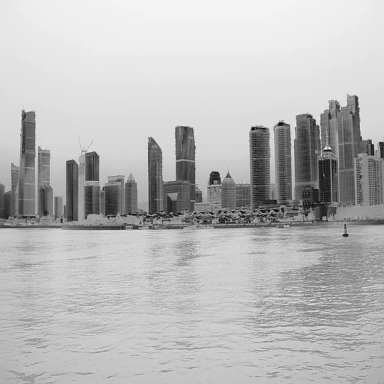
There are two canoes in the infrared image.